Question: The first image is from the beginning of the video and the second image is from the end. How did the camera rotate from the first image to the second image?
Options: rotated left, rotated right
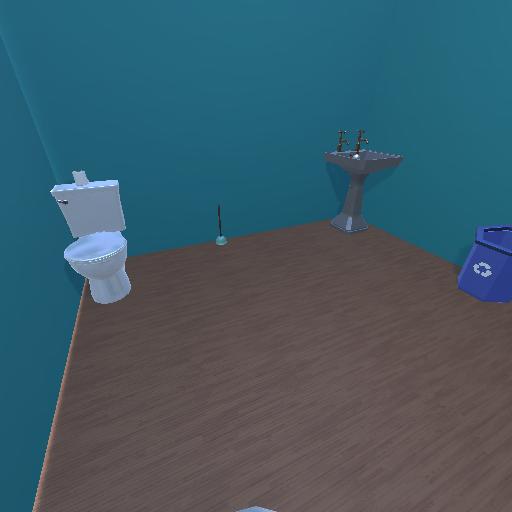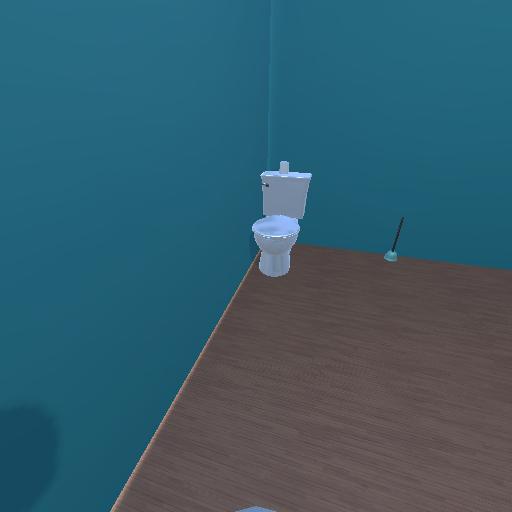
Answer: rotated left